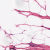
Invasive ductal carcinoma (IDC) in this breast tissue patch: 0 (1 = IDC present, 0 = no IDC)